Interaction volume radius: 10 \u00c5
Interaction volume height: 15 \u00c5
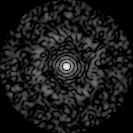
Disorder parameter: 0.8427